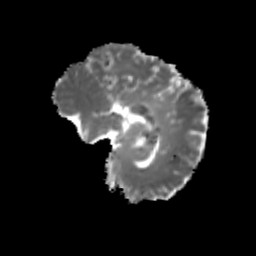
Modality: MD
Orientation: sagittal
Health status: ill
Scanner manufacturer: siemens
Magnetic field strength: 3 T
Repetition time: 13.7 s
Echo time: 0.098 s